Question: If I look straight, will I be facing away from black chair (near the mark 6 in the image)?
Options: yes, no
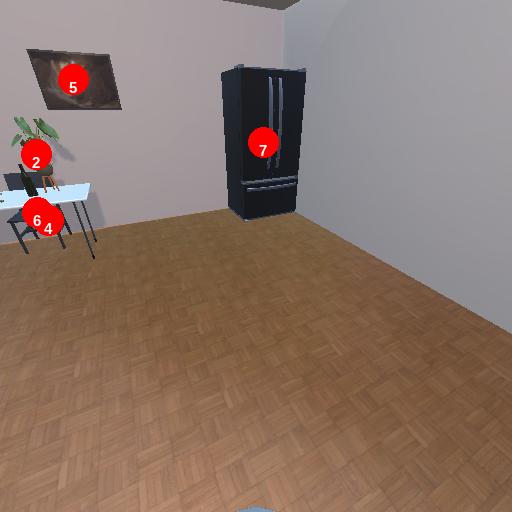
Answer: yes